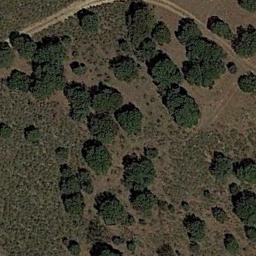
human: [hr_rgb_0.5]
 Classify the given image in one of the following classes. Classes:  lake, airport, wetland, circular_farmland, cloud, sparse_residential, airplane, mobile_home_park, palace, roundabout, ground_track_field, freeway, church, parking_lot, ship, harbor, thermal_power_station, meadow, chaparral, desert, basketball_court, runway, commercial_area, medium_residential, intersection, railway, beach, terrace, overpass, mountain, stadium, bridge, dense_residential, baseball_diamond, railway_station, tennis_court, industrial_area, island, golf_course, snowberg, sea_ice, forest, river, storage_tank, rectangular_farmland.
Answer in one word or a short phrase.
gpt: chaparral